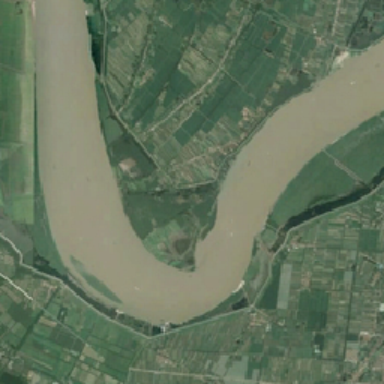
Many green farmland is on both sides of the curved kaji river .